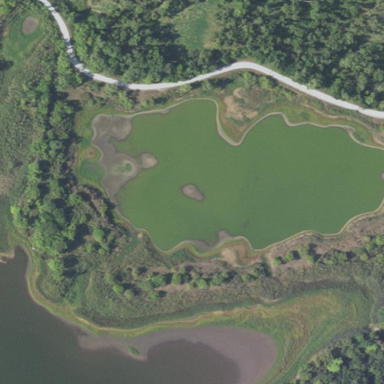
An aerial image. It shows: Beautiful lake surrounded by nature.